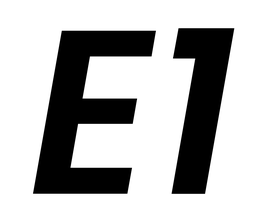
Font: Poppins-SemiBoldItalic